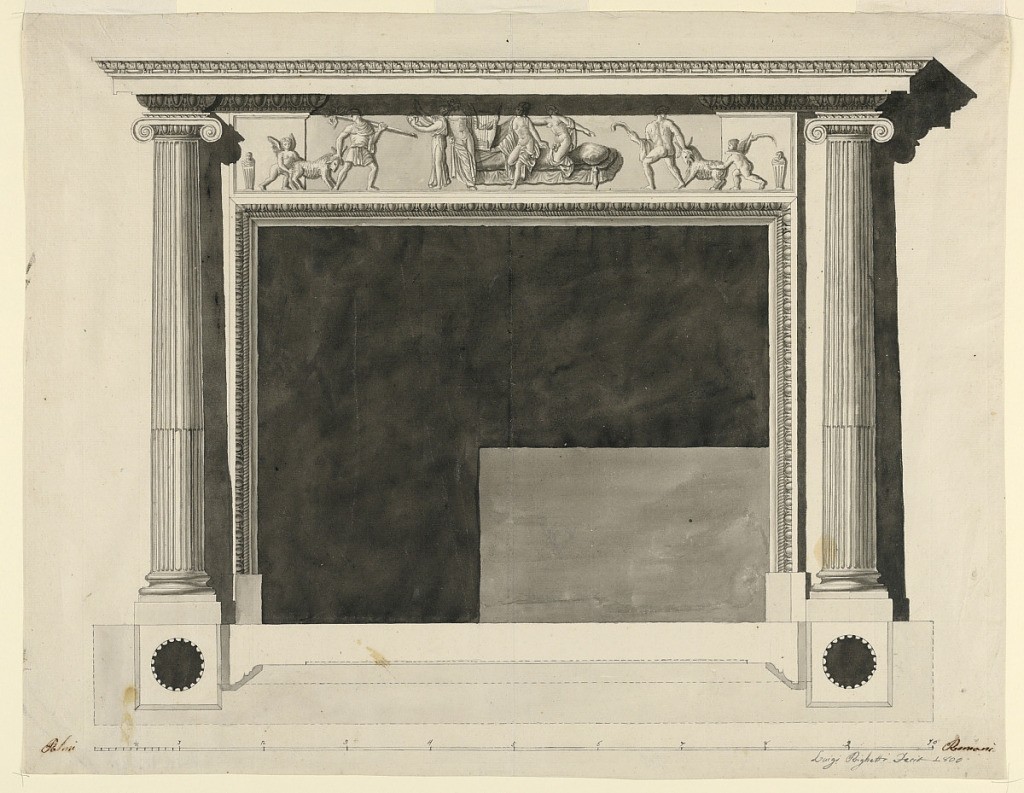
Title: Design for a Chimneypiece
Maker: Luigi Righetti, Italian, 1780 - 1819
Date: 1800
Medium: Pen and ink, brush and gray watercolor on paper
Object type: Drawing
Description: Horizontal rectangle. Design for a chimneypiece intended to be executed in marble. Doric columns at either side. The frieze, above, with antique scenes referring to love. Below, the plan and the scale.